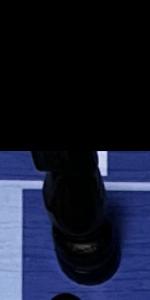
Label: Knight_Black